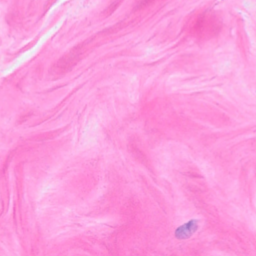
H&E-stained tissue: Breast